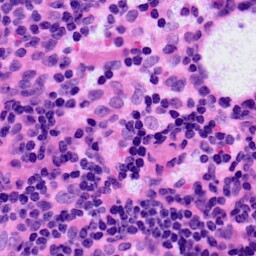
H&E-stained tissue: LymphNode